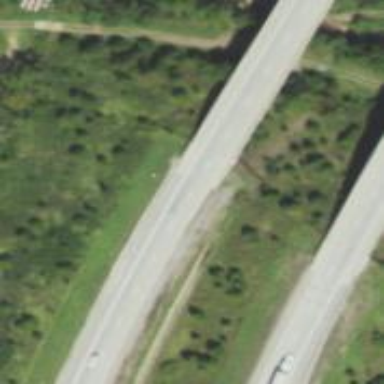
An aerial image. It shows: Asphalt bridge on motorway.